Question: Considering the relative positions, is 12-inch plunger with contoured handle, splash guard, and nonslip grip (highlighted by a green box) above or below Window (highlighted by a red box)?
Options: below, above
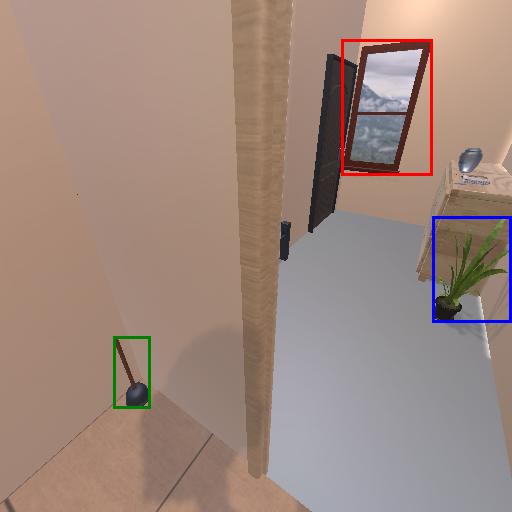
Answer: below